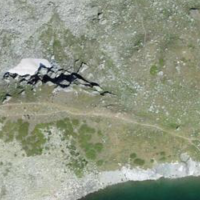
EUNIS habitat code: 48
Species observed at this site:
Gentianella campestris